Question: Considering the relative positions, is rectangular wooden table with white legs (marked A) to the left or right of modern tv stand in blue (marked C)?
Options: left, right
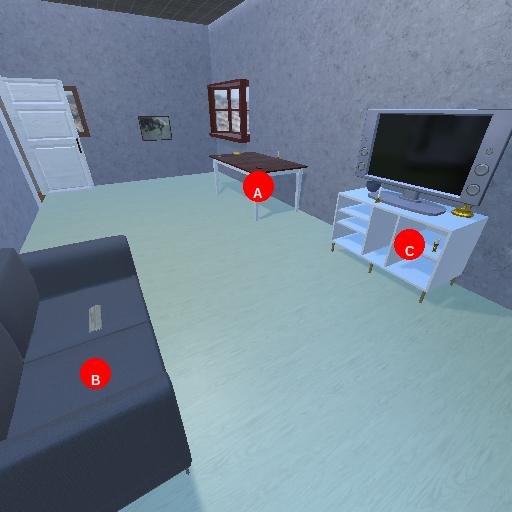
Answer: left